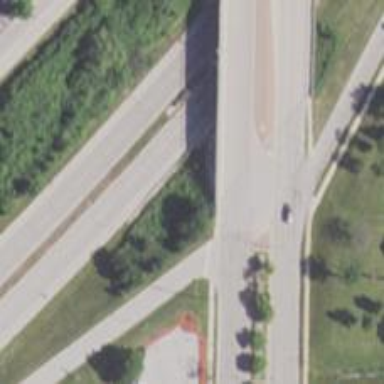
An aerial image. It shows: Asphalt road on secondary dual carriageway bridge.